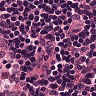
Metastatic tissue present: no